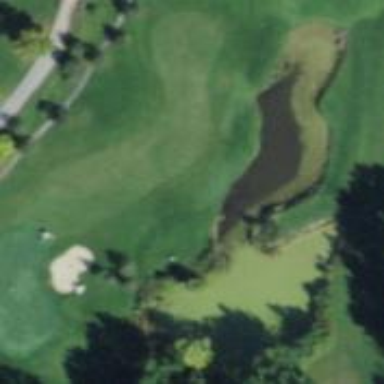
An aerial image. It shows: View of golf hole.